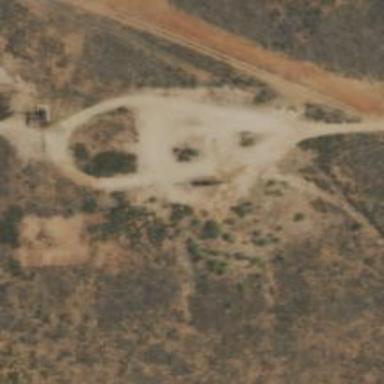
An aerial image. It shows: Petroleum well.